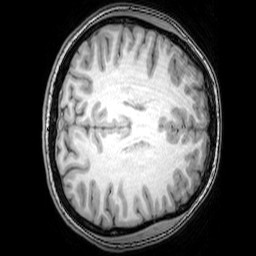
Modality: T1w
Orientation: axial
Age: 25
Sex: female
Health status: healthy
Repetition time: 0.081 s
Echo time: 0.037 s